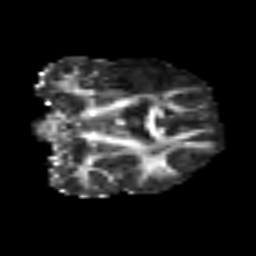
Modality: FA
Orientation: coronal
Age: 68
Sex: female
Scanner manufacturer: siemens
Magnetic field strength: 3 T
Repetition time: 6.1 s
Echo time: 0.101 s